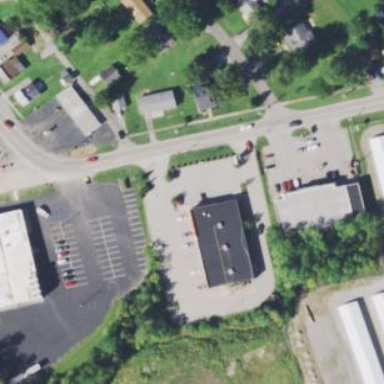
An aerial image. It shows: Retail area.